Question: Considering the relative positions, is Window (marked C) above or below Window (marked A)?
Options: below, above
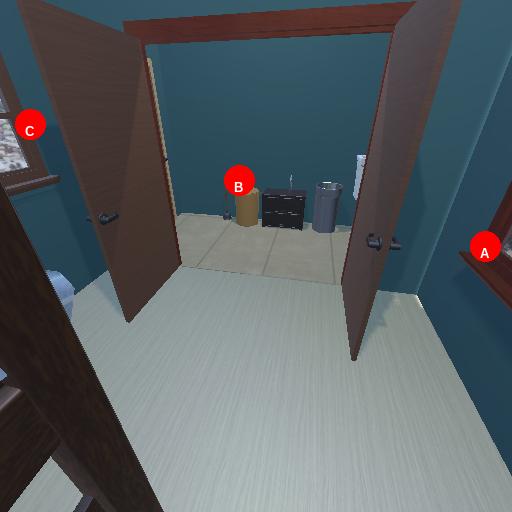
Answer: below